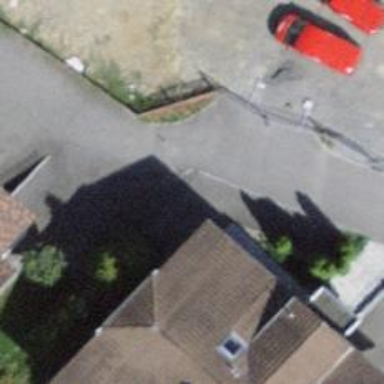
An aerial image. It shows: Bollard.